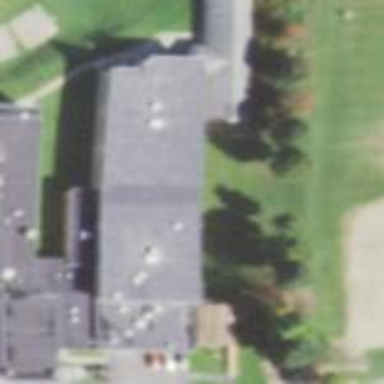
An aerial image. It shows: School building.